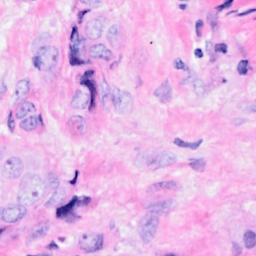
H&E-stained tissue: Breast